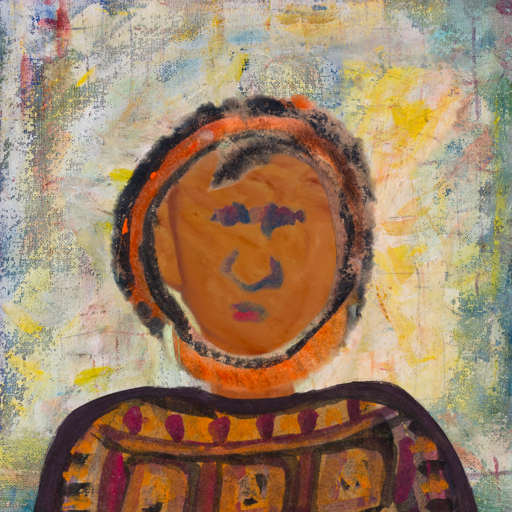
Background: Irani, Head And Neck Front: Pious_Lady, Face Front: In_The_Sun, Bust: Doll, Hair Front: Childish, Head Accessory: Blank, Second Necklace: Blank, Necklace: Blank, Baby: Blank